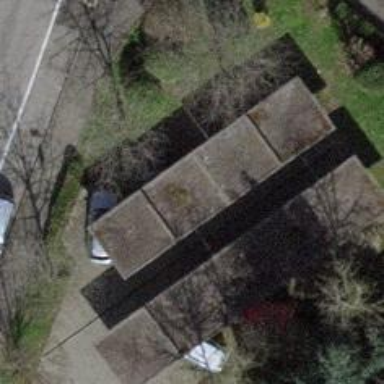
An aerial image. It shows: View of roof of building.